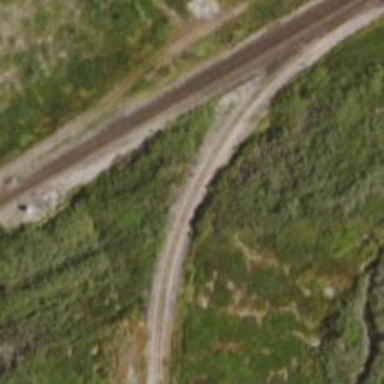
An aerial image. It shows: Disused railway siding.